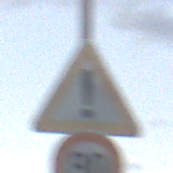
Verkehrszeichen: Gefahrenstelle
Zusatzzeichen unten: Geschwindigkeit80
Umgebung: Outdoor, Nature
Tageszeit: SunriseSunset
Wetter: PartlyCloudy
Licht: Natural
Jahreszeit: NotSpecified
Kontrast: LowContrast